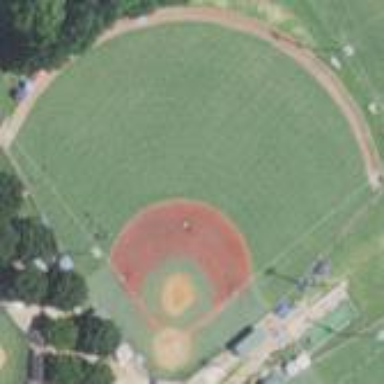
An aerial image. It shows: Baseball pitch for leisure land.